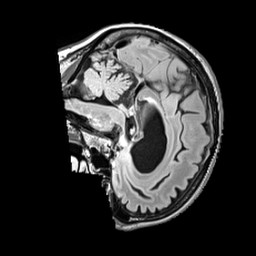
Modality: FLAIR
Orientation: sagittal
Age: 53
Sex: female
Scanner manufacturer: siemens
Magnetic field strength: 3 T
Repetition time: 5 s
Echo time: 0.387 s